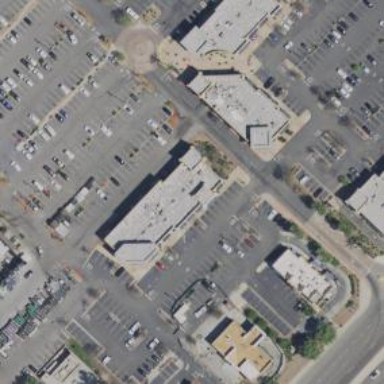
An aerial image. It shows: Retail building with flat roof.